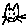
Label: cat